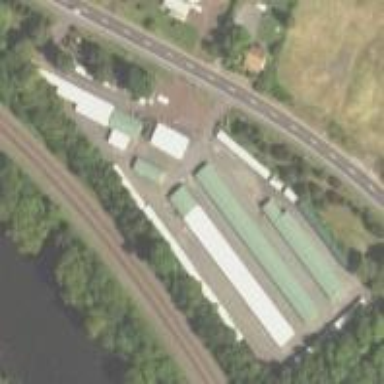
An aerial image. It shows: Storage rental shop.